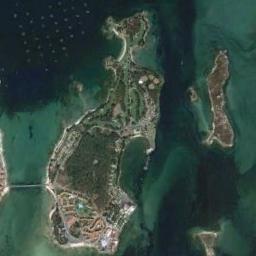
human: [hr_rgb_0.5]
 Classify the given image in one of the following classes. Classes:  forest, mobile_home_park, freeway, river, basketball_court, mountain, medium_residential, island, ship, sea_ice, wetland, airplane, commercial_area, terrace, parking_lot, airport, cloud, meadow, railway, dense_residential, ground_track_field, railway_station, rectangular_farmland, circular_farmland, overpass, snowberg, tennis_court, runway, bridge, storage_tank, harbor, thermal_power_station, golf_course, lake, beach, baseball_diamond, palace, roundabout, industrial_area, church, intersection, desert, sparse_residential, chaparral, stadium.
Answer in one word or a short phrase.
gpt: island